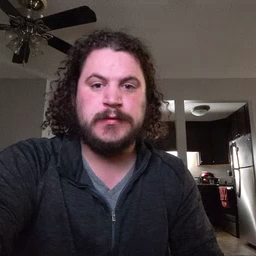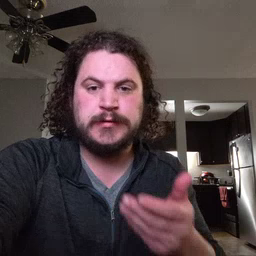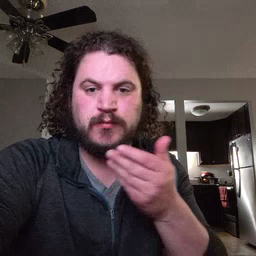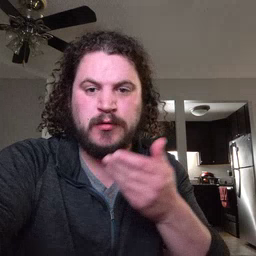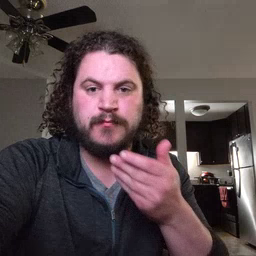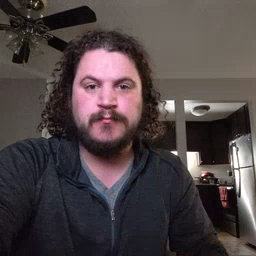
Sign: cereal